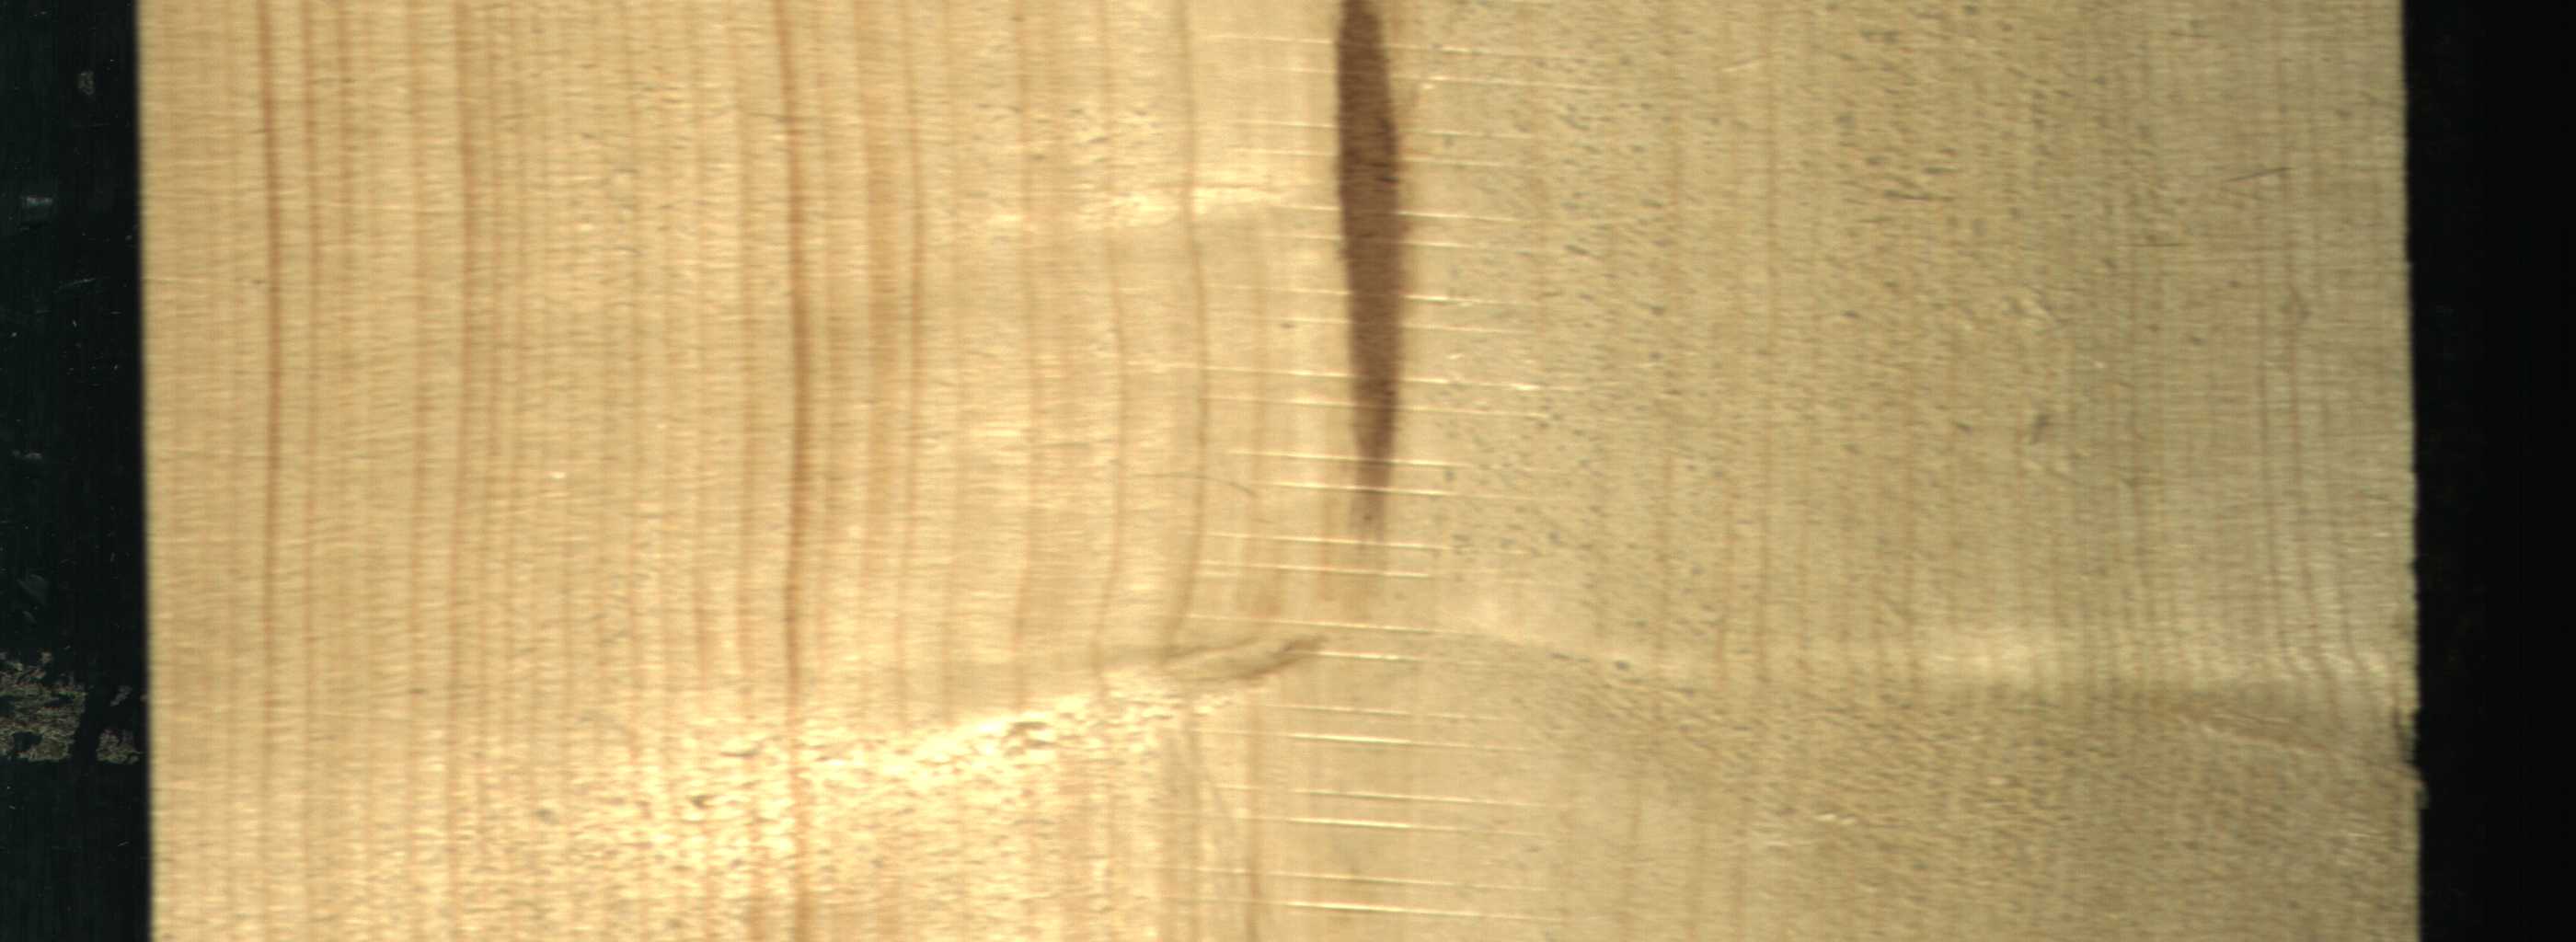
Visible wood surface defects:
Marrow
Quartzity